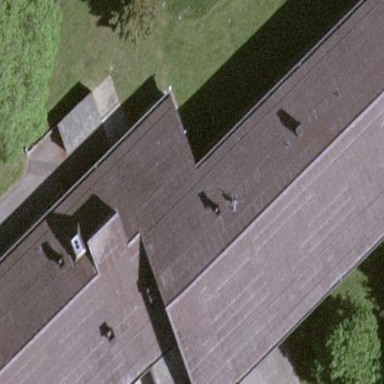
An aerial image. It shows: Building that serves as military barracks.